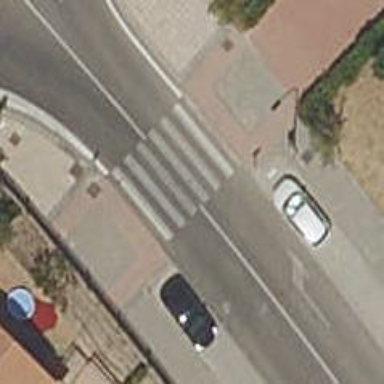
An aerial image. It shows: Uncontrolled road crossing.